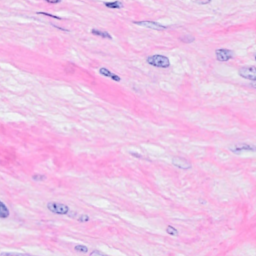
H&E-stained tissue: Breast